Question: Q :
I want to make the header in my report like this but I don't know how to do this in right way.

They are three columns with a general header (GPA) and special header for each one which its value comes from a parameter.
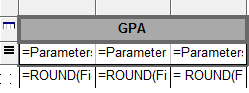
Answer: In the Report Designer:
- - - -